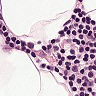
Metastatic tissue present: no